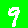
Digit: 9